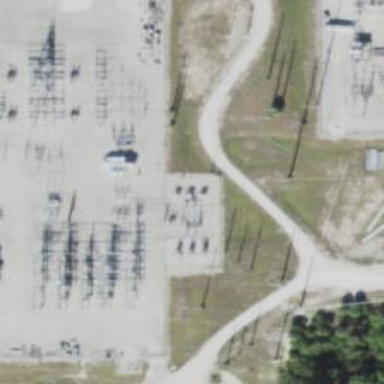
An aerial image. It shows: Switch for power supply.